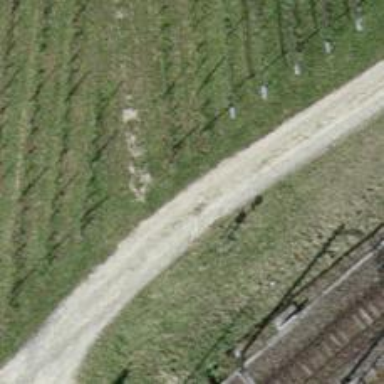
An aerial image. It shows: Gravel track with track type of grade3.